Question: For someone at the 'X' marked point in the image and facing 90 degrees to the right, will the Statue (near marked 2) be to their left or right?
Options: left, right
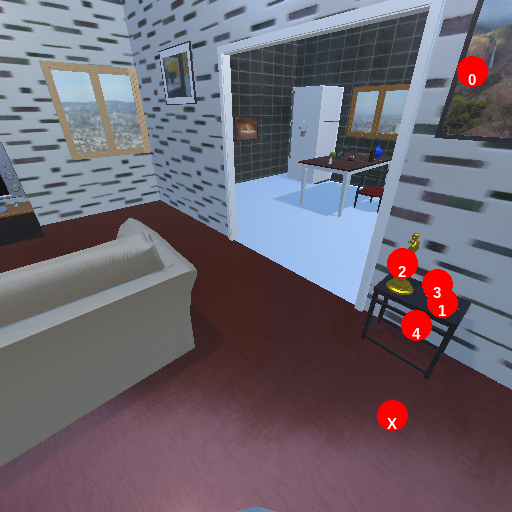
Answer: left